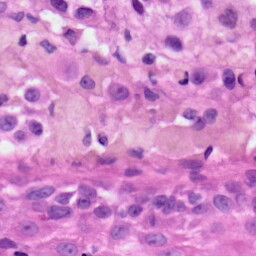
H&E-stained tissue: Skin